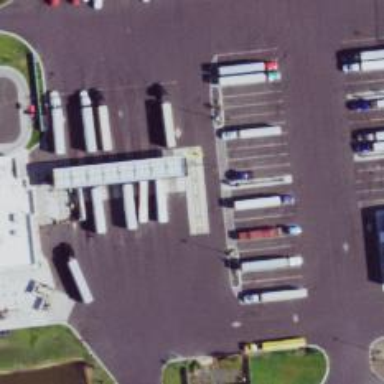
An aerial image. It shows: Weighbridge facility.